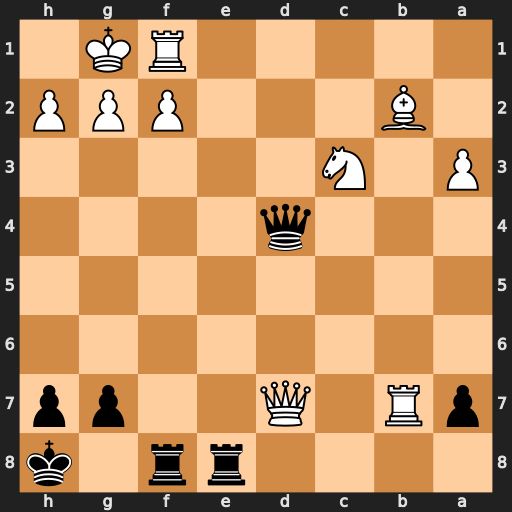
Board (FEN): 4rr1k/pR1Q2pp/8/8/3q4/P1N5/1B3PPP/5RK1
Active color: b
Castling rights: -
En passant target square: -
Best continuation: Qxf2+ Rxf2 Re1+ Rf1 Rexf1#